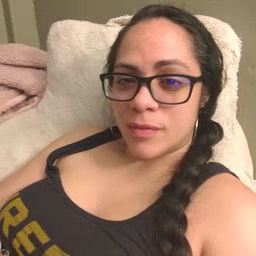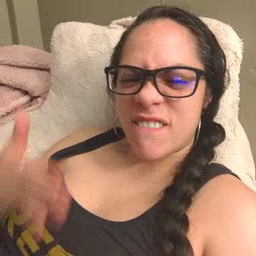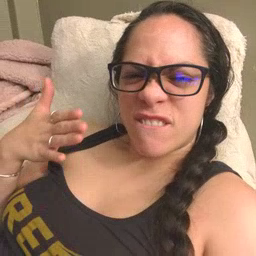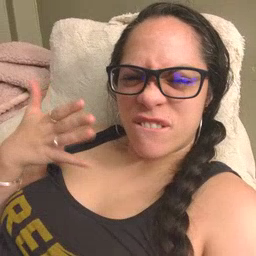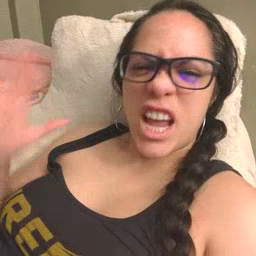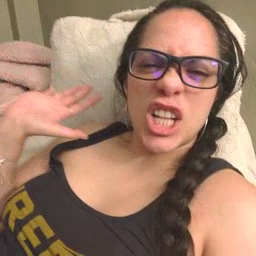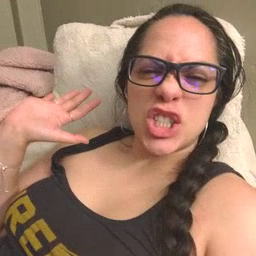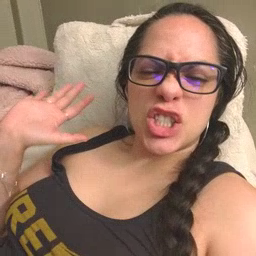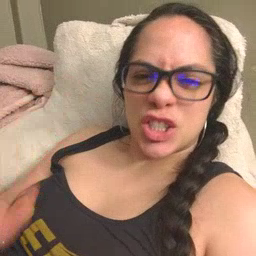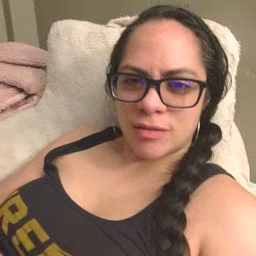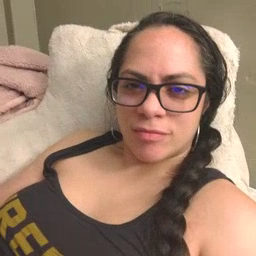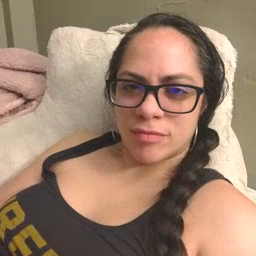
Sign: finish